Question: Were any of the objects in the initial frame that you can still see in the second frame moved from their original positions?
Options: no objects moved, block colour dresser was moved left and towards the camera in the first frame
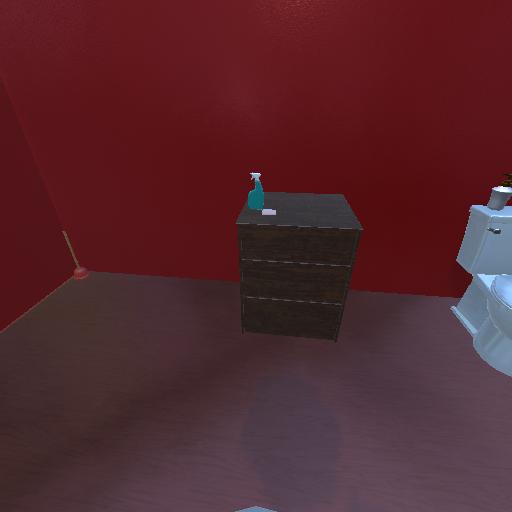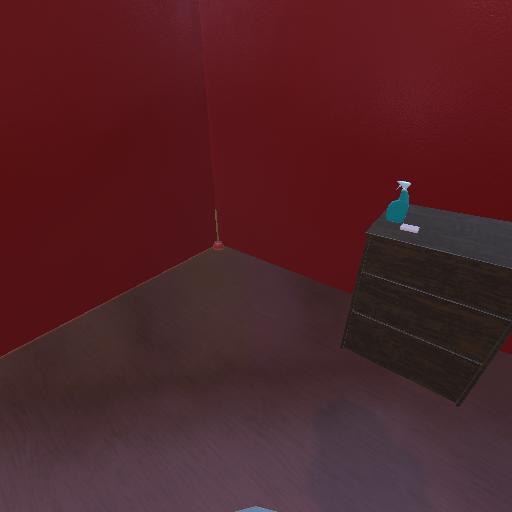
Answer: no objects moved